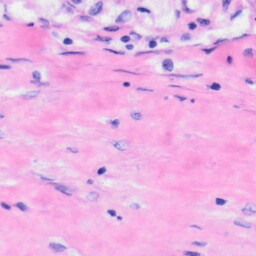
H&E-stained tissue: Liver